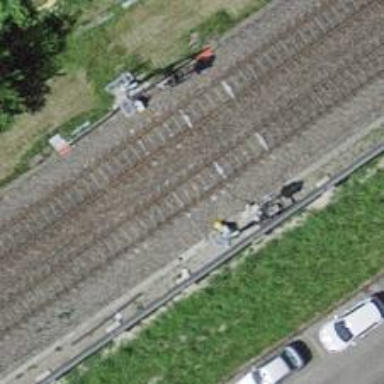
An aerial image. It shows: Railway signal.